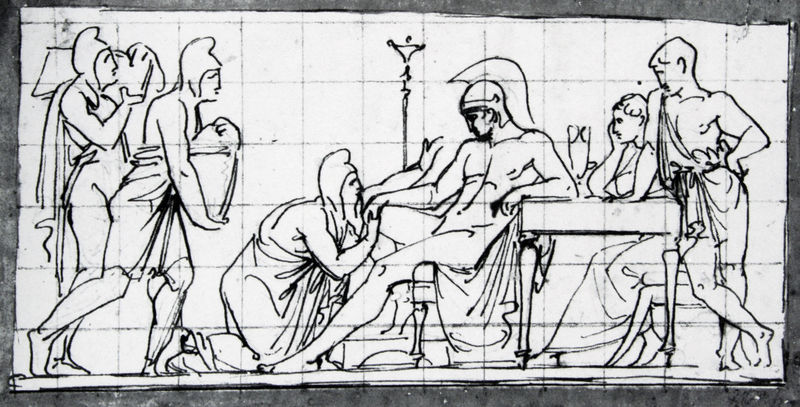
Titel: Skizzenblatt zu dem Relief "Priamos vor Achill"
Künstler: Bertel Thorvaldsen
Standort: Kopenhagen
Institution: Thorvaldsen Museum
Schlagwörter: akt, feder, gott, gruppe, hand, held, körper, mann, nackt, umhang, weiß, menschen, sitzen, frau, glas, grau, kariert, lampe, männer, schwarz, skizze, stuhl, tisch, zeichnung, dame, tuch, alt, kappe, mütze, mützen, diener, falten, geschichte, kleidung, rahmen, stehen, tragen, tischbein, kelch, mantel, bauern, krug, kuss, küssen, papier, umrisse, beobachten, stab, studie, zuschauer, last, grafik, linien, kaiser, könig, soldaten, thron, homme, mimik, korb, leuchter, junge, striche, umriss, barfuss, tusche, antike, tischbeine, schwarzweiss, blanc, noir, fliesen, chapeau, knien, soldat, bleistift, gestik, helm, herrscher, geschenk, hauben, kachel, kacheln, mosaik, entwurf, rom, quadrate, römer, karaffe, sklave, toga, griechisch, sage, knieend, kniend, krieger, assis, chaise, griechenland, audienz, verbeugen, huldigung, plan, tregen, apoll, pokal, verehrung, femme, sechs, david, anbetung, herkules, träger, kästchen, urne, main, handkuss, sklaven, baise main, robe, raster, paysan, kniefall, antique, römisch, toge, vase, betteln, kapuze, carreau, roi, aufriss, vorzeichnung, fauteuil, esquisse, dessin, caesar, sceptre, trône, hellenismus, planzeichnung, antiquité, casque, mars, mythologie, sper, niederknien, alexander, gaben, coude, plume, milität, crayon, encre, kniet, kapuzen, soldats, table, salon, grec, dieu, knieender, groupe, genoux, dieux, grecs, hommes, rome, opfergabe, untertan, brutus, männner, goliath, nus, zeichnung skizze, alberti, bonnet, phrygien, scene, étude, chandelier, carroyage, guerrier, hellenen, helot, heloten, miliotär, müten, unkoloriert, pose, mosaïque, esclave, romain, culte, hommage, accoudé, baiser, offrande, phryger, unterwürfig, dessins, grecque, nu, esclaves, appolon, hero, héros, offrandes, vasque, bas-relief, crête, troye, quadrillage, embrasse, rome antique, jules cesar, hmme, fauteil, ares, accroupi, mythologique, maître, genou, cadeau, frigien, salom, frigiens, citoyen, demande, present, vasseaux, athène, sparte, a genou, a genoux